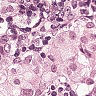
Metastatic tissue present: yes